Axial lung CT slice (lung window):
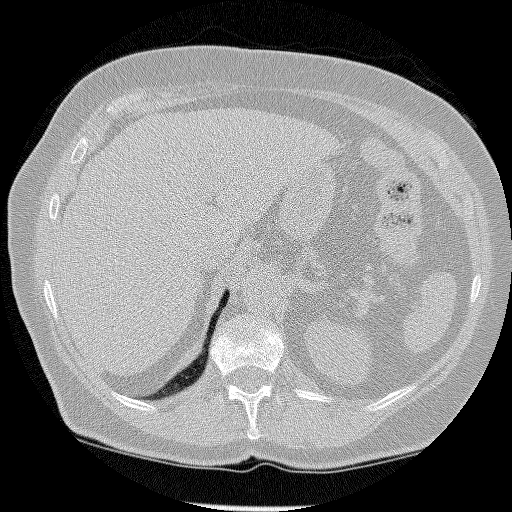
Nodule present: no